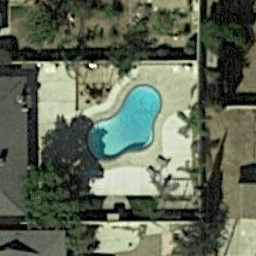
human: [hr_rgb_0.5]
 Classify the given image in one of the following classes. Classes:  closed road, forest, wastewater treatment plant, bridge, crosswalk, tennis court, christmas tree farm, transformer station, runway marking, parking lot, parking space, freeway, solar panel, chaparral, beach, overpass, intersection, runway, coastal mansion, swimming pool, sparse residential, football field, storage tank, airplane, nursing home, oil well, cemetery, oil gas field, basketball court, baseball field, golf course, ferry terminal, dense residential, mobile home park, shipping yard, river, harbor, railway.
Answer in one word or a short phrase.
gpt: swimming pool